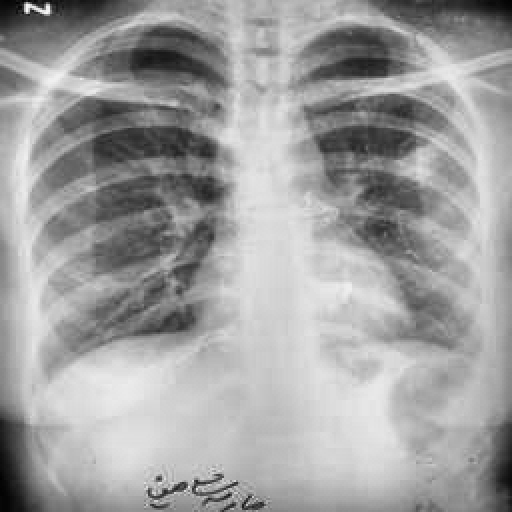
Finding: TUBERCULOSIS